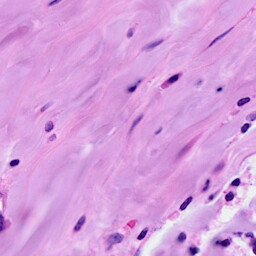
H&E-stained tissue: Breast